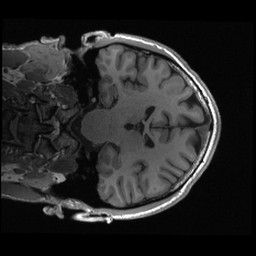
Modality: T1w
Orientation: coronal
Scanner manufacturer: siemens
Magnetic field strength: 3 T
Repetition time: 2.3 s
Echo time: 0.00285 s